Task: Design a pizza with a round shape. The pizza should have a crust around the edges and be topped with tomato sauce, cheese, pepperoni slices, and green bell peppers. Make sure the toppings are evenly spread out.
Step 36:
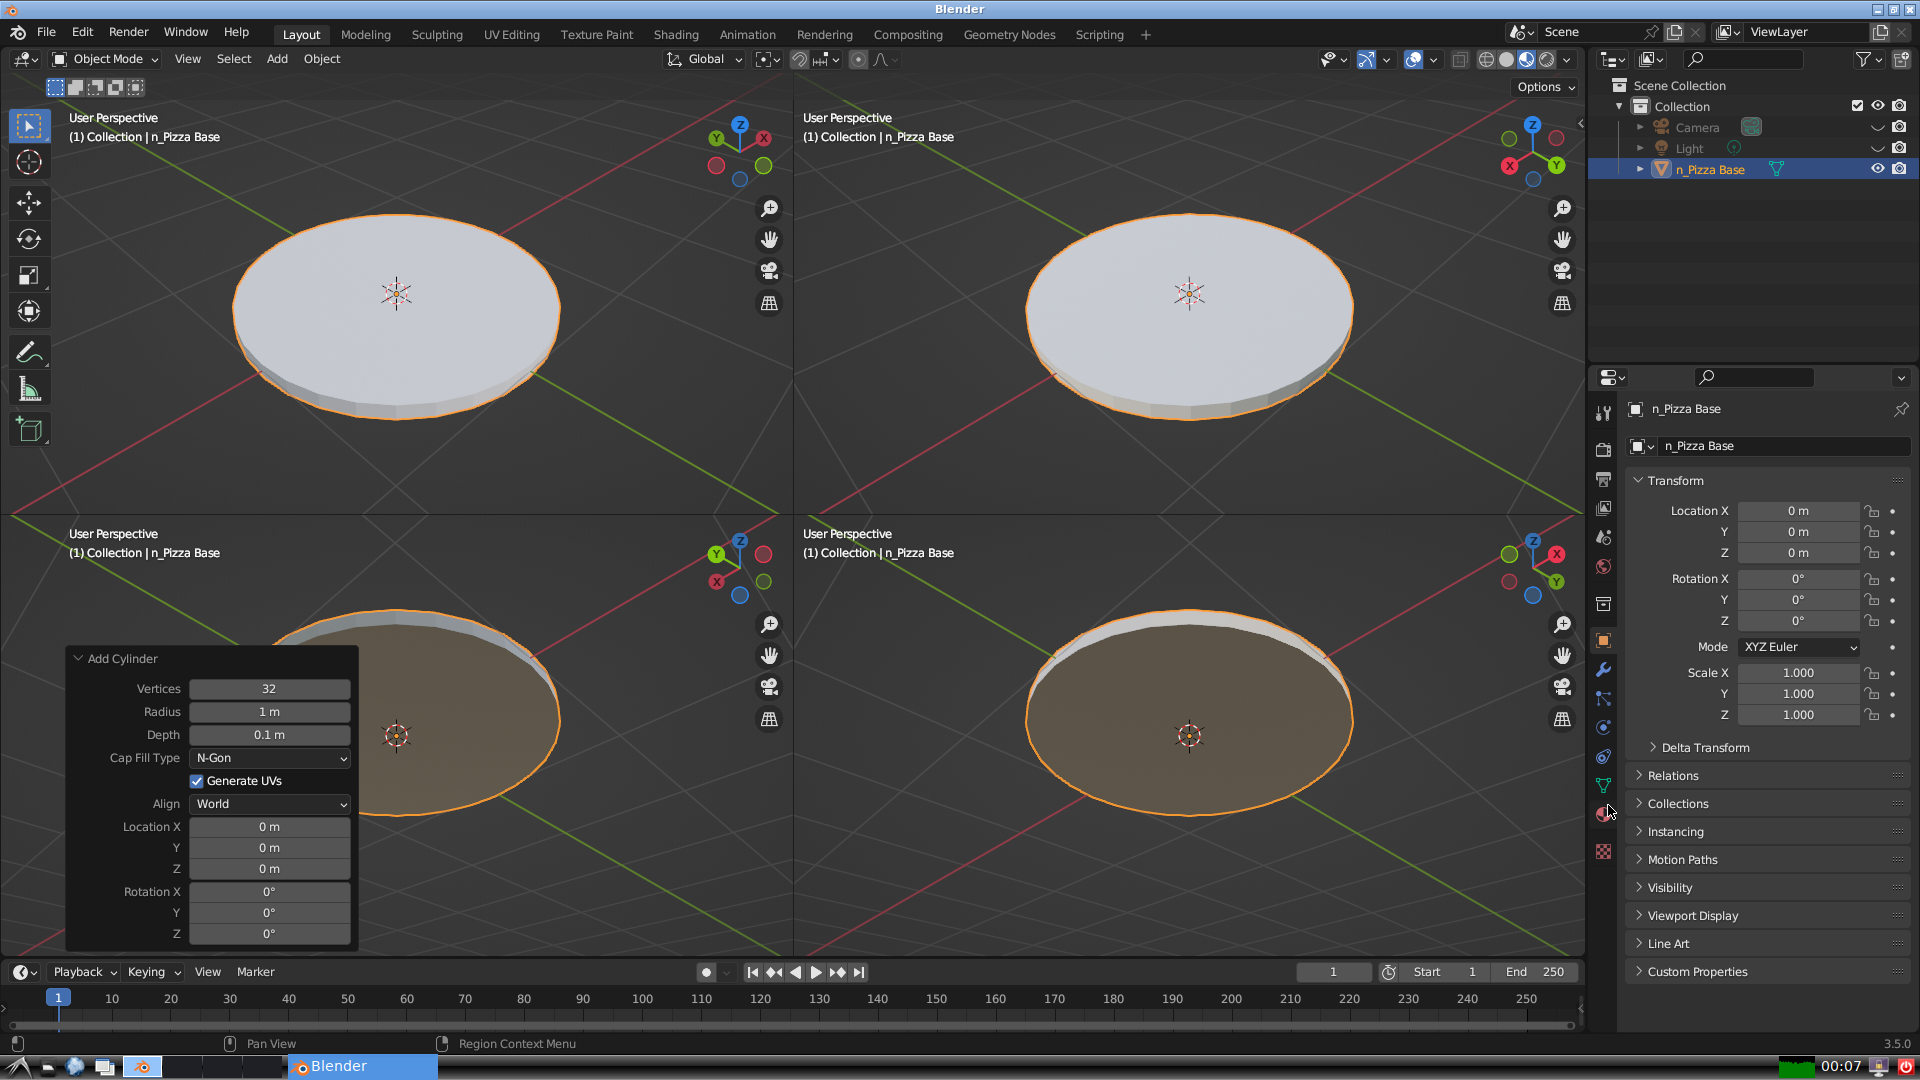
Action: click: no